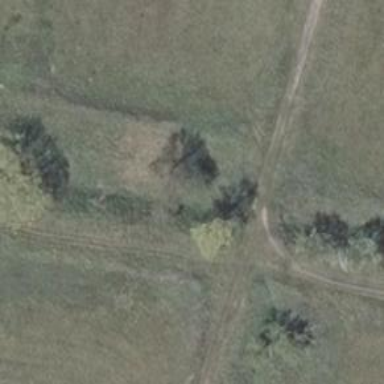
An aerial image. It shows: Overgrown path.